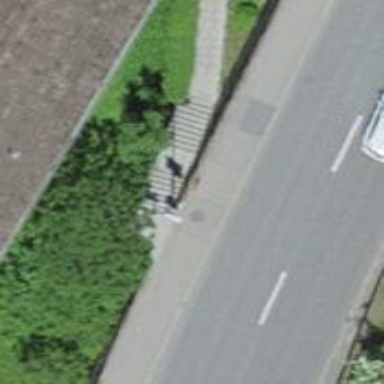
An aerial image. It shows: Set of steps on the road.